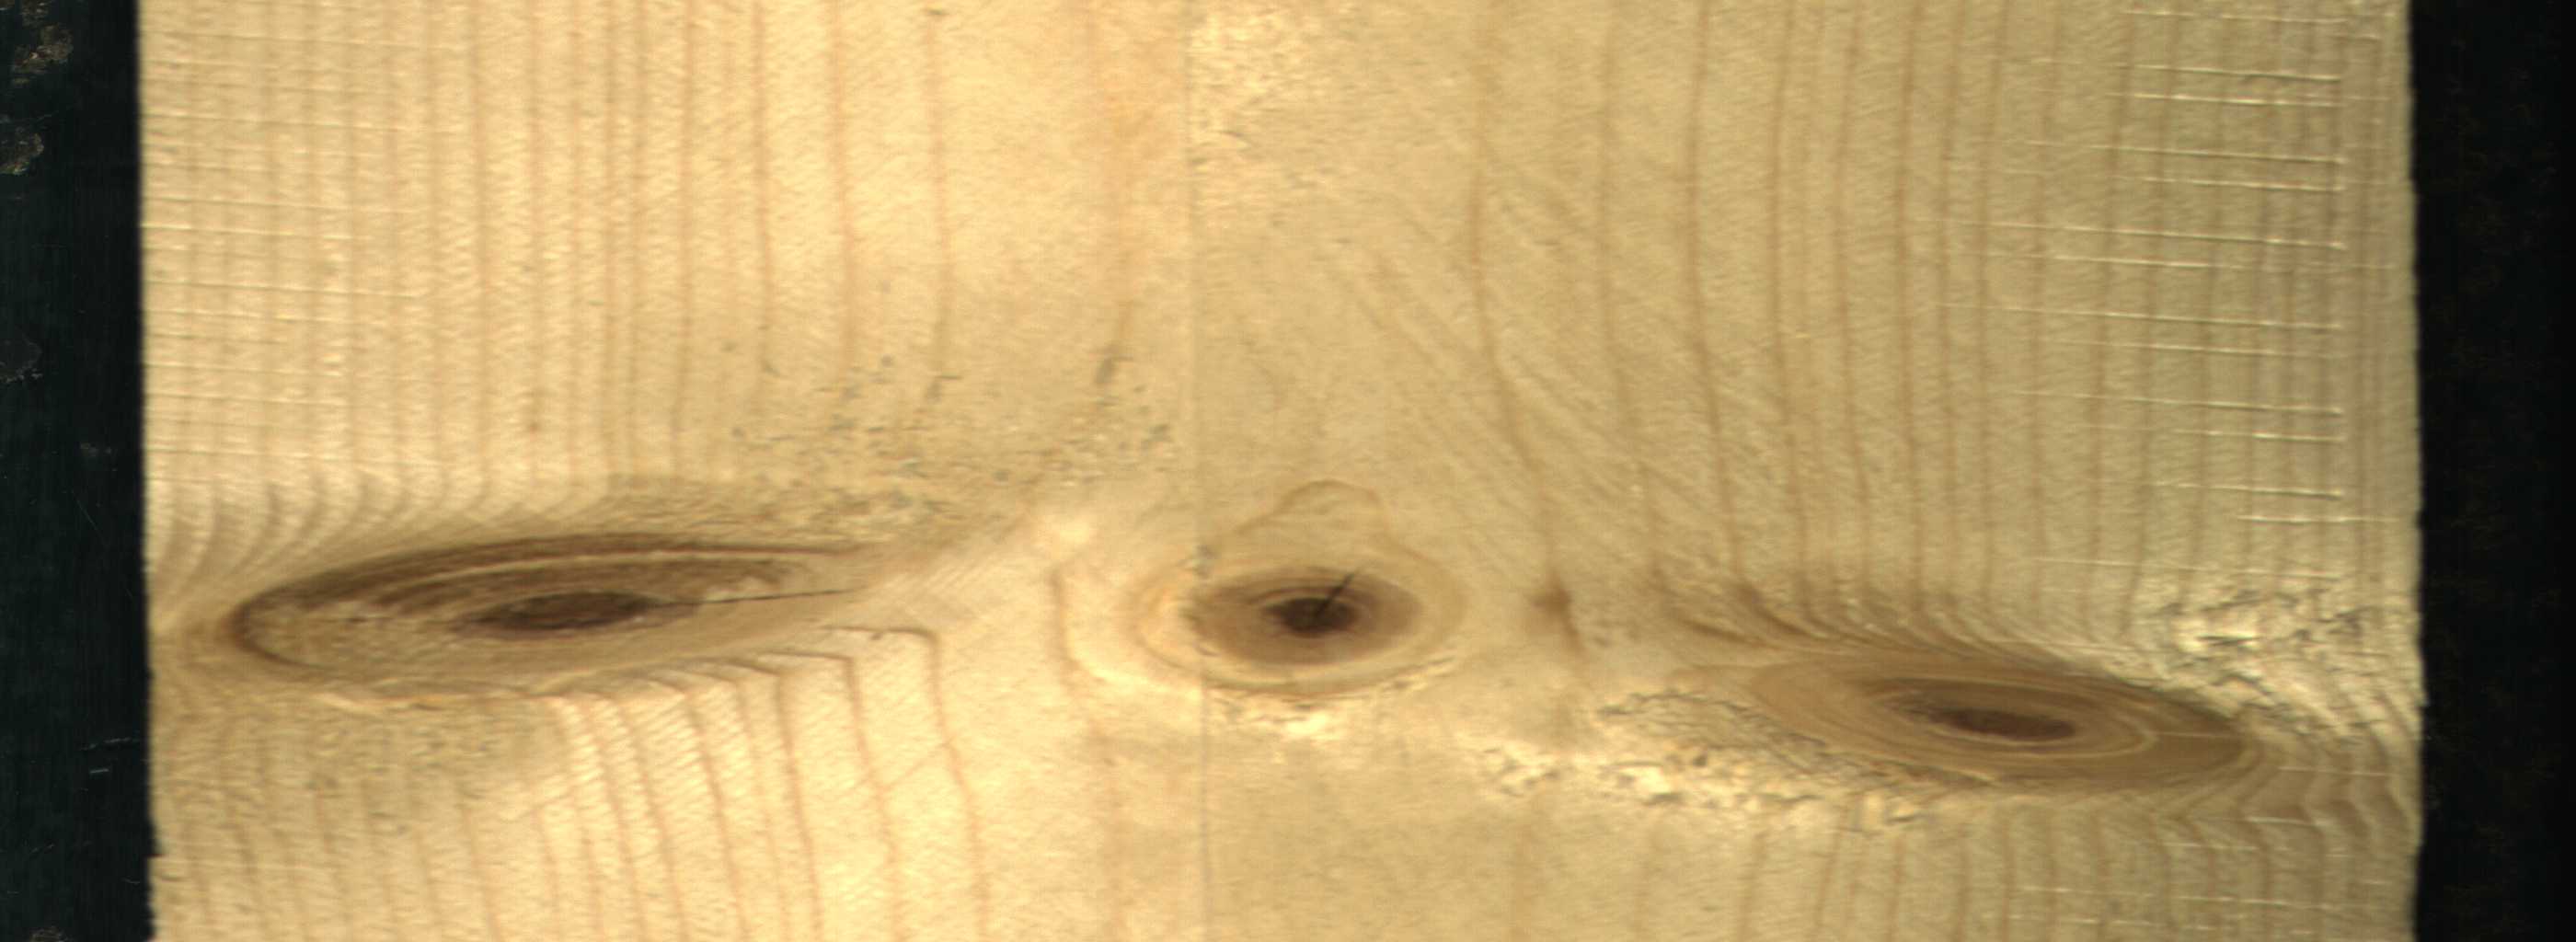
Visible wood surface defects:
Live_Knot
Live_Knot
Live_Knot